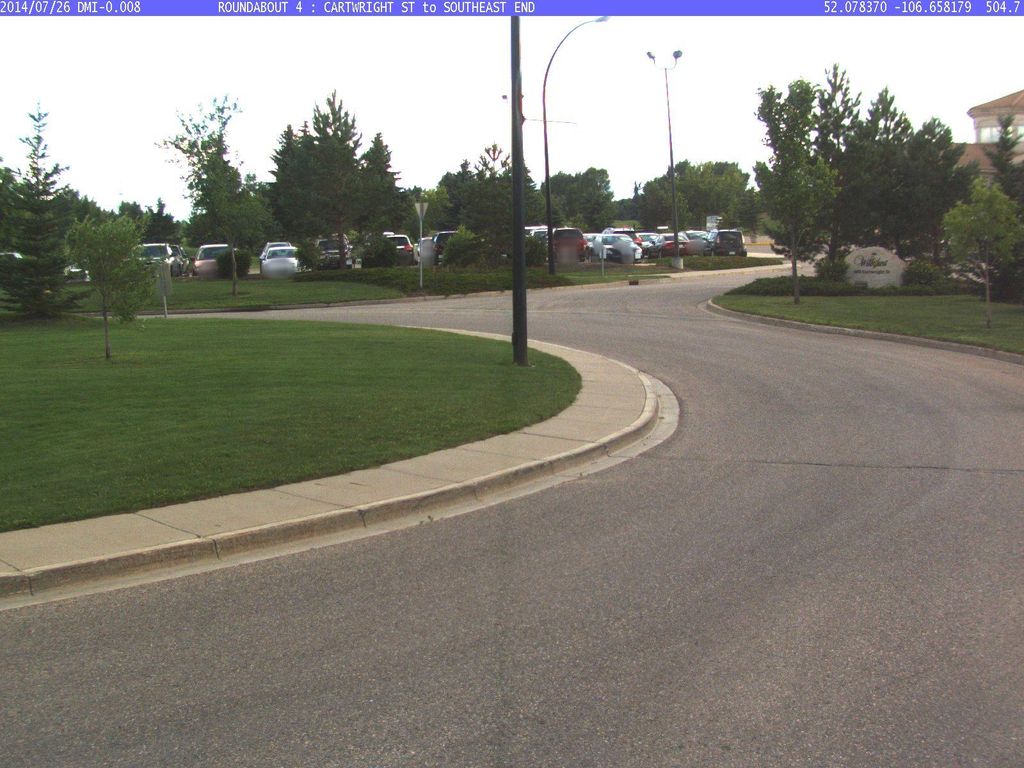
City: saskatoon